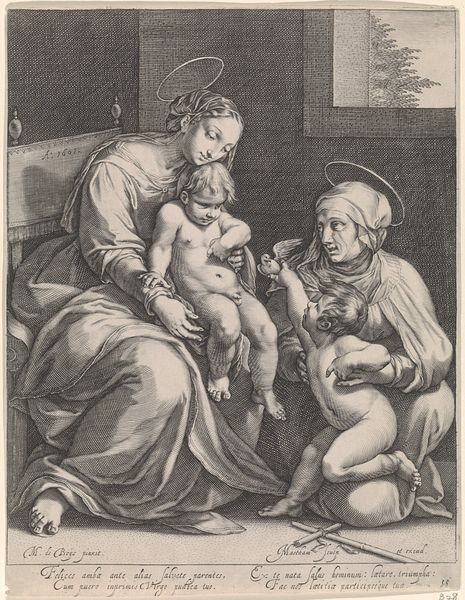
Titel: Maria met Christuskind en Elisabet met de kleine Johannes
Künstler: Jacob Matham
Standort: Amsterdam
Institution: Rijksmuseum
Schlagwörter: baum, hand, nackt, frauen, sitzen, fenster, frau, schwarz, stuhl, weiss, johannes, taube, gewand, kind, blatt, kinder, schrift, jungen, inschrift, knie, barfuss, kreuz, druck, radierung, text, buchstaben, schoss, heiligenschein, nimbus, jesus, elisabeth, maria, madonna, söhne, mütter